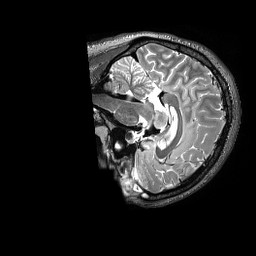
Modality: T2w
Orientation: sagittal
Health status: healthy
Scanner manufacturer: siemens
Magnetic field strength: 3 T
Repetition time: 3.2 s
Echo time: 0.565 s